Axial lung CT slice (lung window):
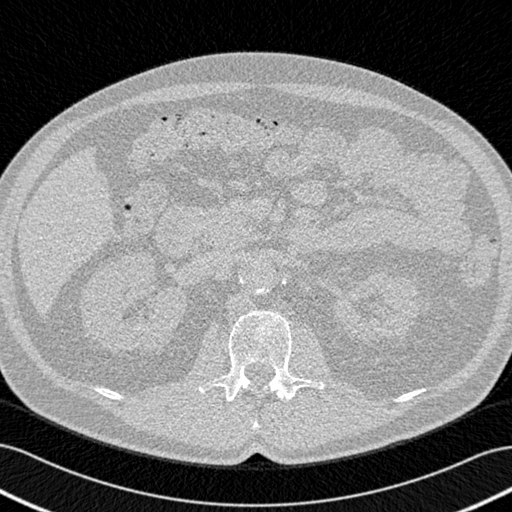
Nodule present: no